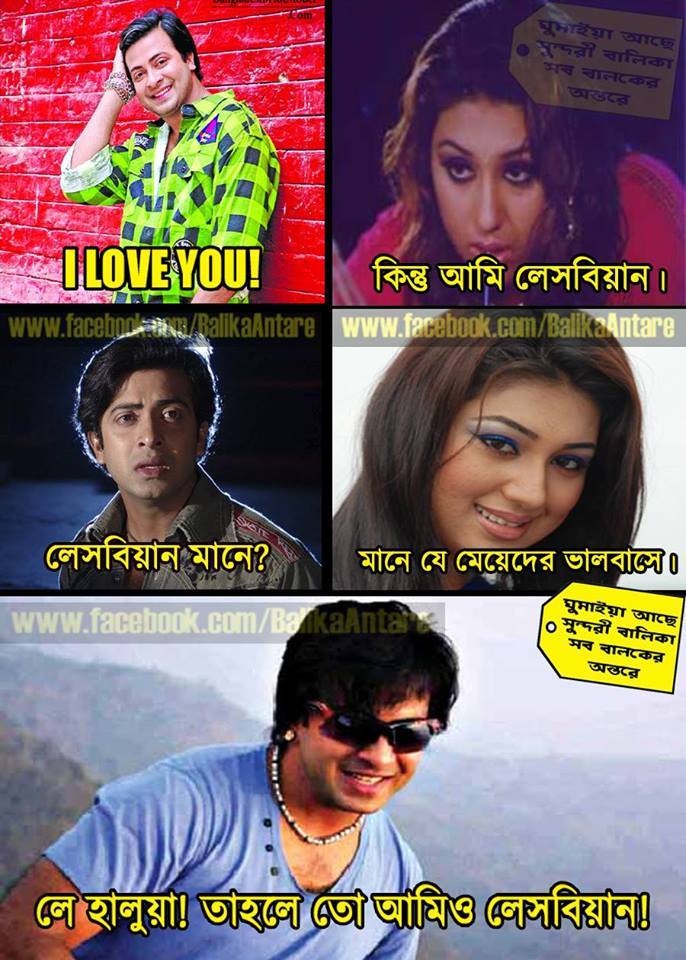
Caption: I LOVE YOU! কিন্ত আমি লেসবিয়ান লেসবিয়ান মানে? মানে যে মেয়েদের ভালবাসে। লে হালুয়া!  তাহলে তো আমিও লেসবিয়ান!
Label: non-hate